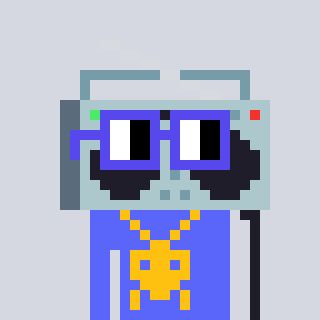
a pixel art character with square blue glasses, a boombox-shaped head and a purple-colored body on a cool background